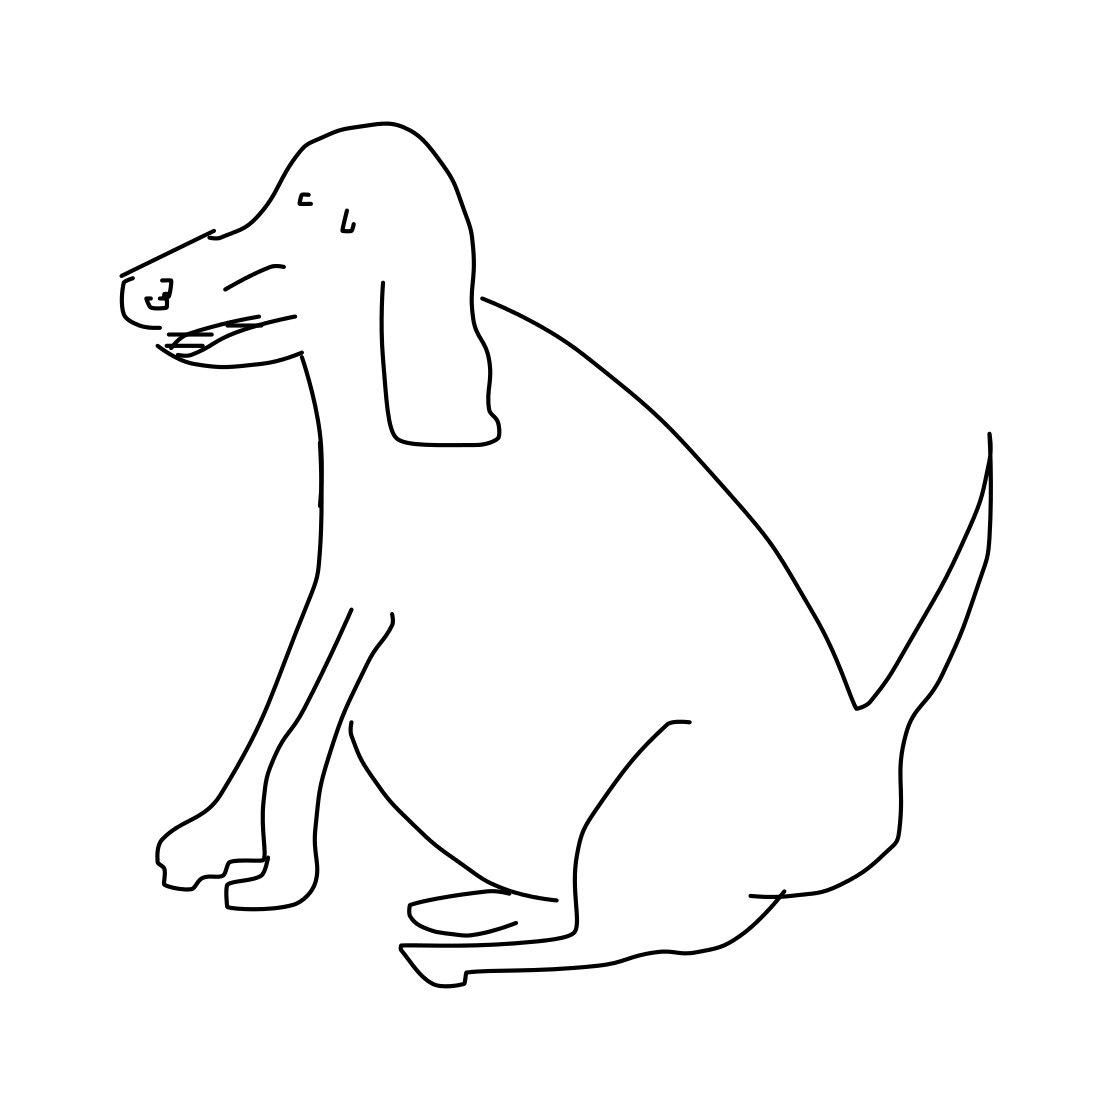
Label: dog